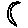
Label: moon